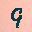
Label: 9